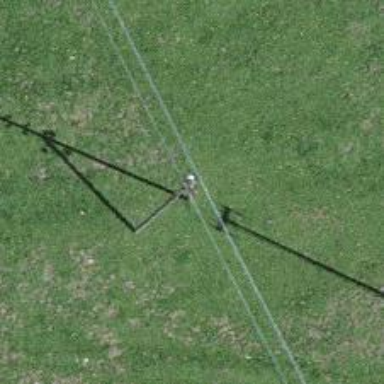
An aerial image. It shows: Minor power line.